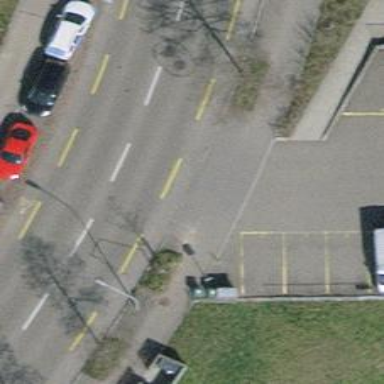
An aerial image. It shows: Asphalt parking aisle along service road.